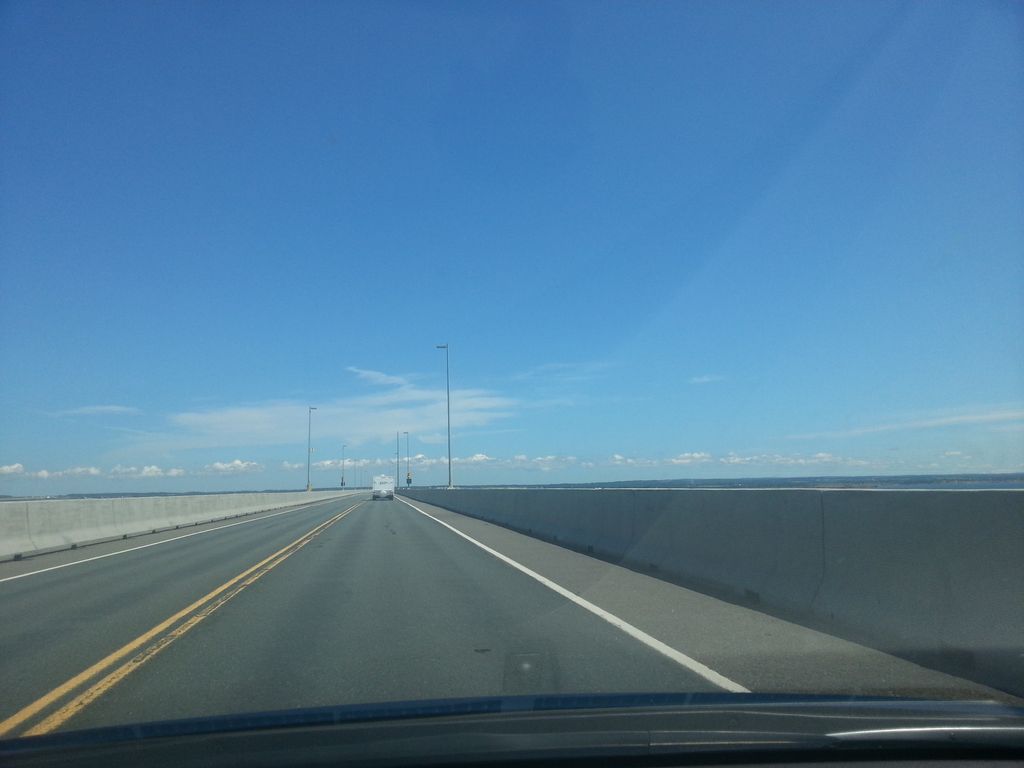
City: charlottetown